Field crop: maize
Growth stage: 1
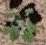
Species: chenopodium